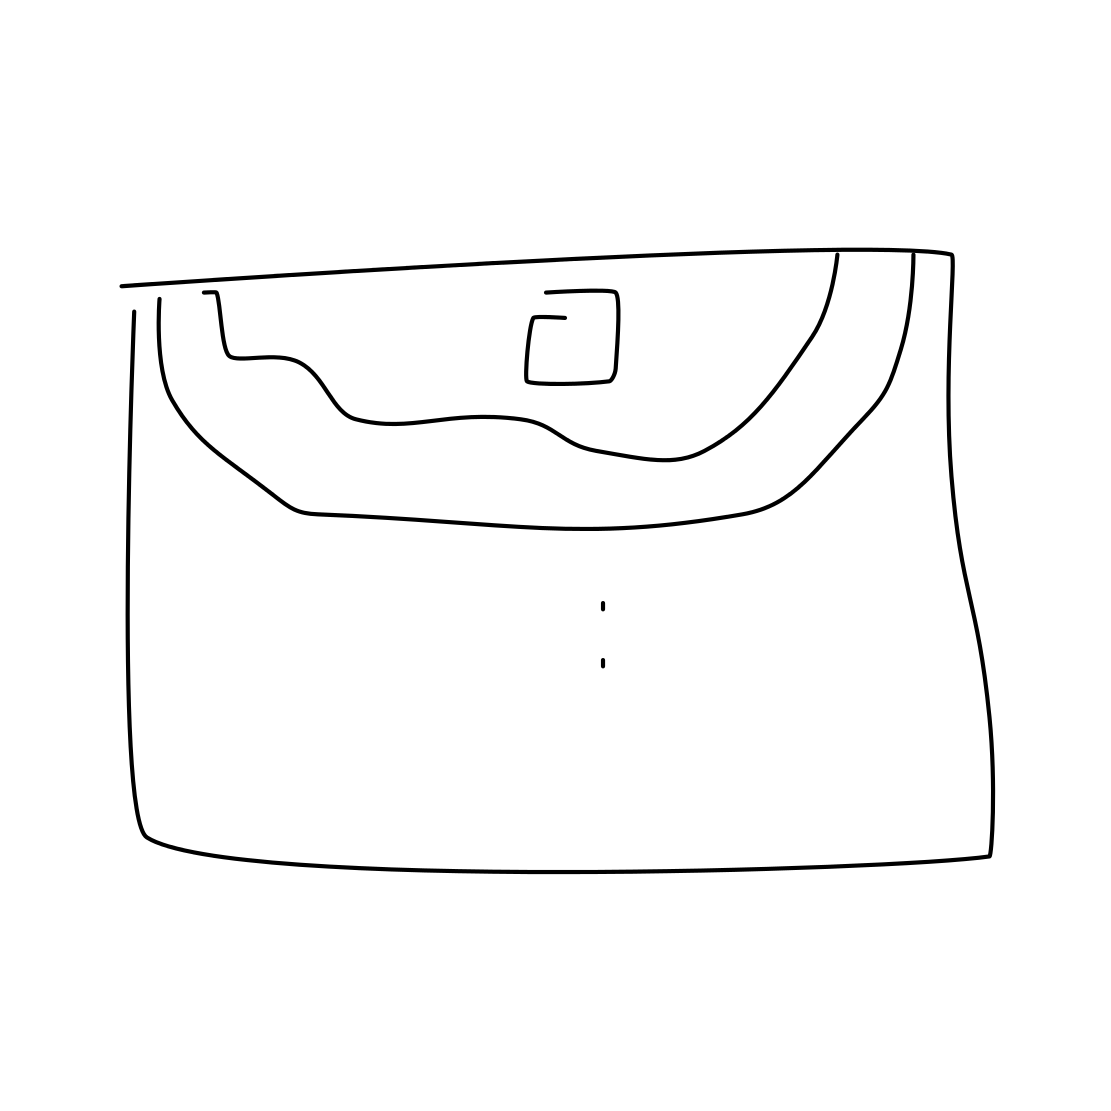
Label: purse